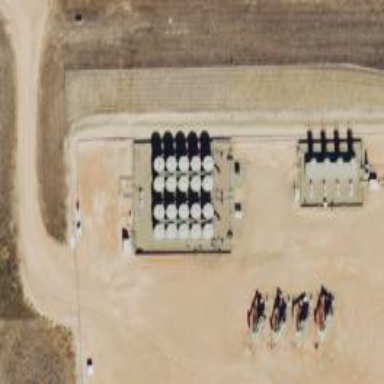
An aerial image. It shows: Storage tank that is man-made.